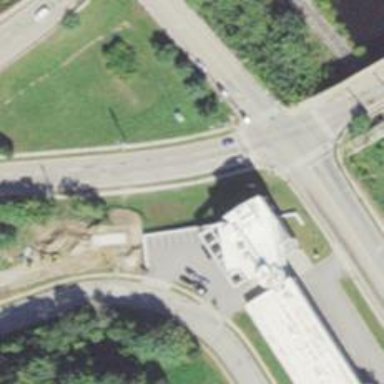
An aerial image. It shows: Ambulance station for emergencies.